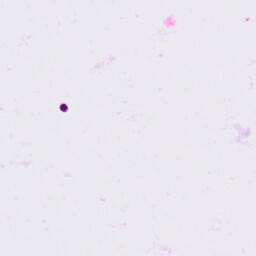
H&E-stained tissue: Lung